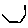
Label: hexagon